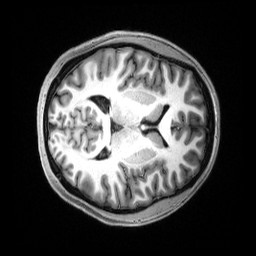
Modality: T1w
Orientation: axial
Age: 22
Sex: female
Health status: healthy
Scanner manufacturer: siemens
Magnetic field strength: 3 T
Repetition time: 2.5 s
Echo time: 0.00222 s